Question: I am knitting a markdown file called 'MyFile.rmd'.
How can I access the string 'MyFile' during the knitting and use it for:
- - use in subsequent R chunk?'''
---
title: "'r rmarkdown::metadata$title'"
author: "My Name"
date: "10. Mai 2015"
output: beamer_presentation
---
## Slide 1
'''{r}
rmarkdown::metadata$title
'''
'''
leads to...

... which is incorrect as the file I am knitting is named differently.
'''
> sessionInfo()
R version 3.1.2 (2014-10-31)
Platform: x86_64-apple-darwin13.4.0 (64-bit)
locale:
[1] de_DE.UTF-8/de_DE.UTF-8/de_DE.UTF-8/C/de_DE.UTF-8/de_DE.UTF-8
attached base packages:
[1] stats graphics grDevices utils datasets methods base
loaded via a namespace (and not attached):
[1] digest_0.6.8 htmltools_0.2.6 rmarkdown_0.5.1 tools_3.1.2 yaml_2.1.13
'''
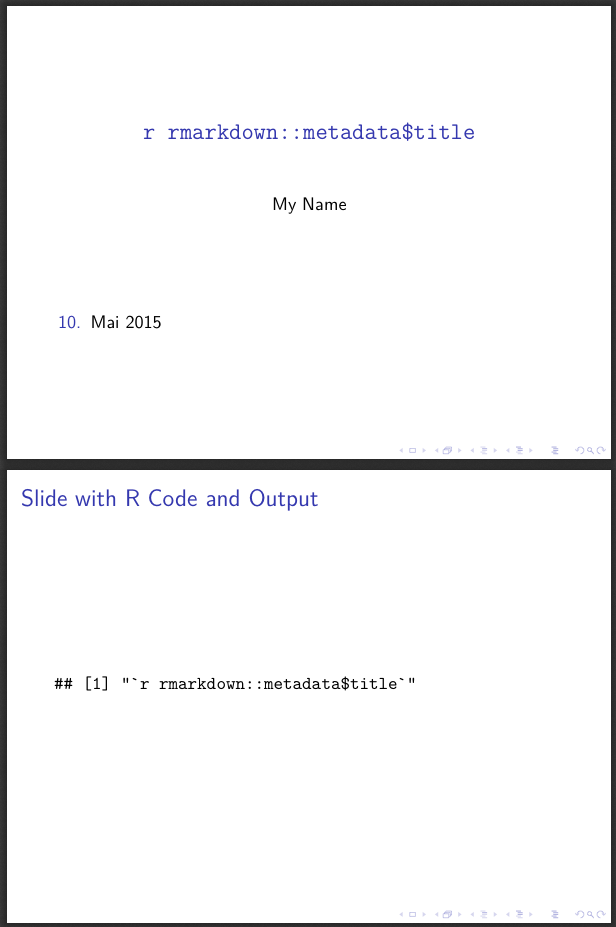
Answer: Just summarize Yihui's answer:
'''
---
title: "'r knitr::current_input()'"
author: "My Name"
date: "10. Mai 2015"
output: beamer_presentation
---
## Slide 1
'''{r}
knitr::current_input()
'''
'''
which knitted does the job.